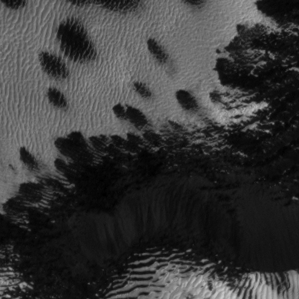
Label: frost